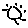
Label: sun